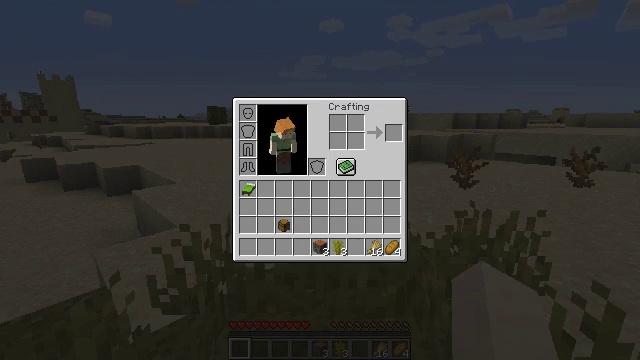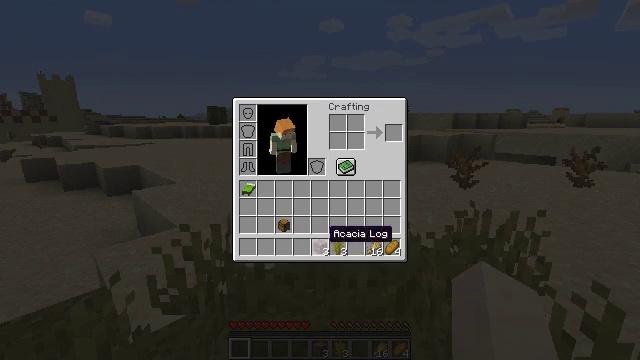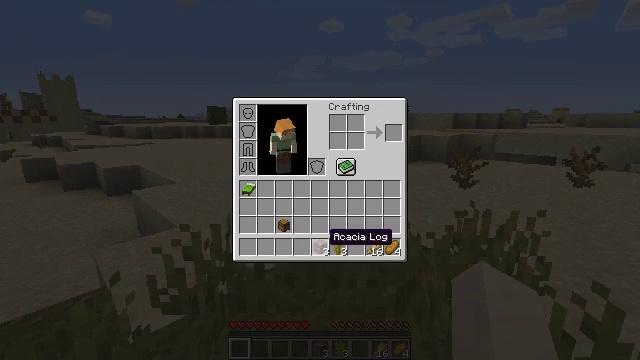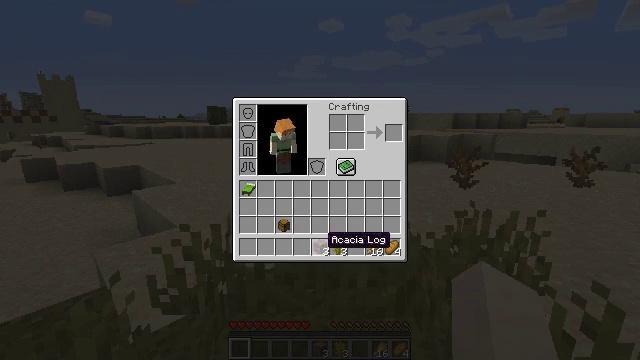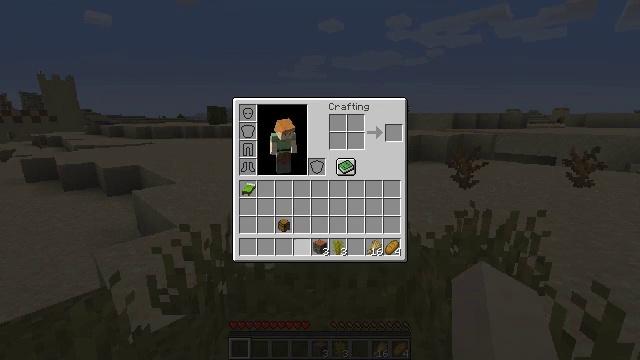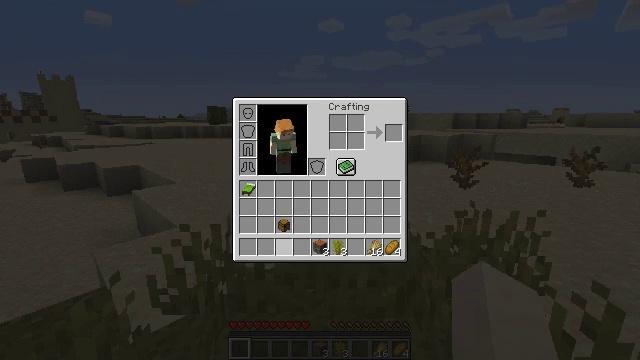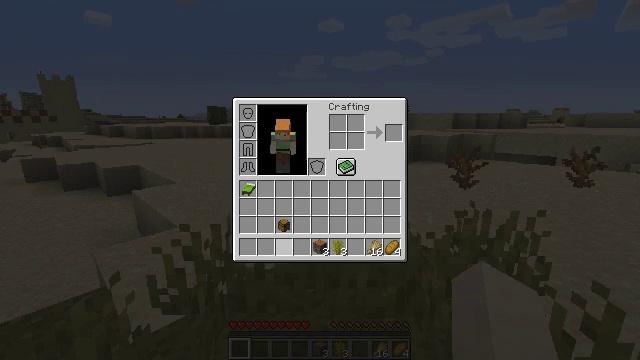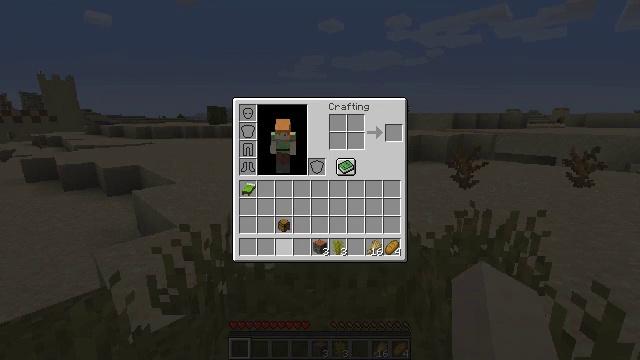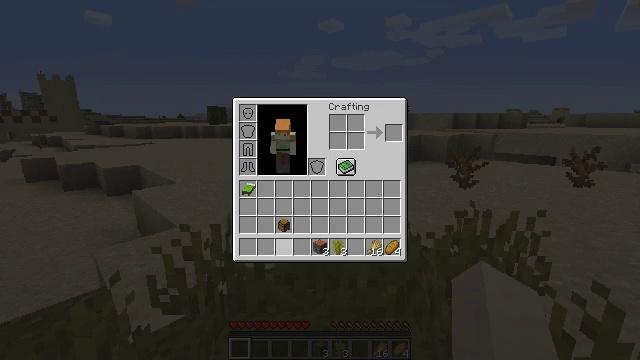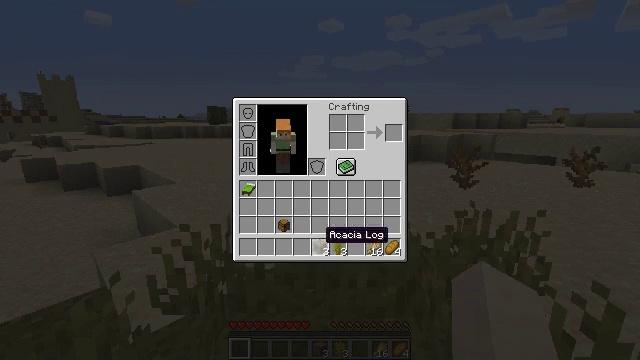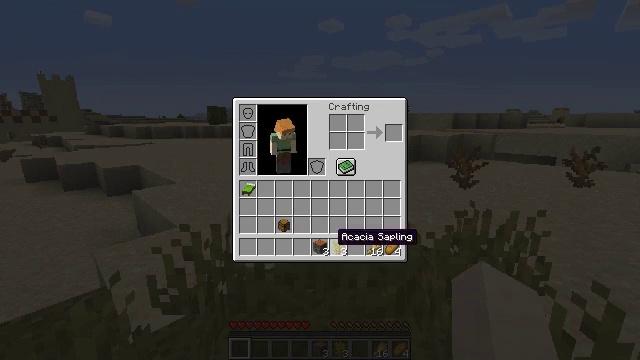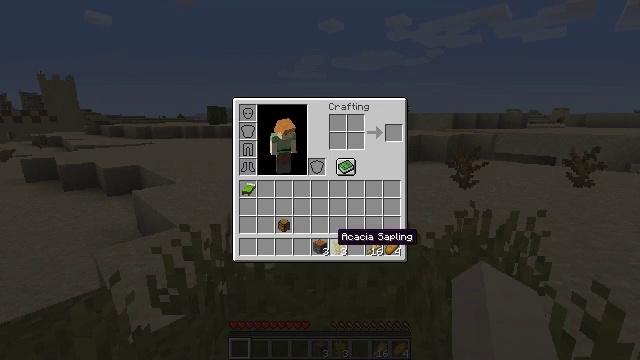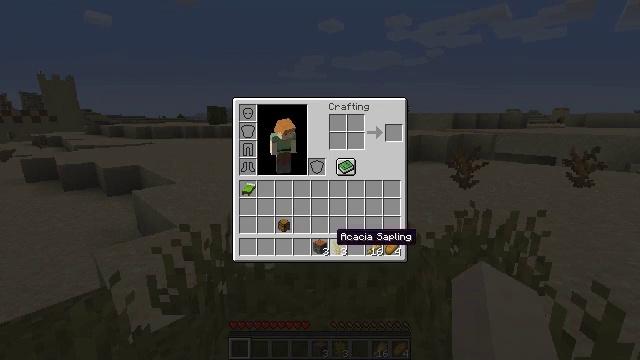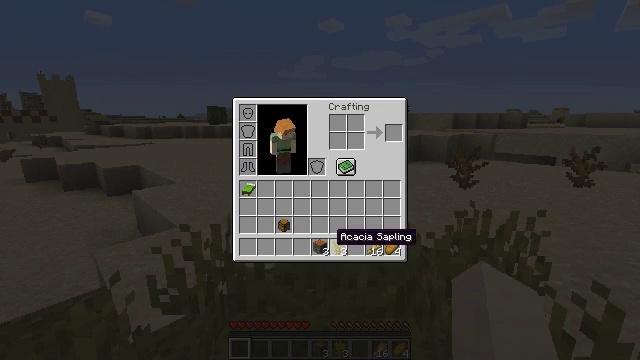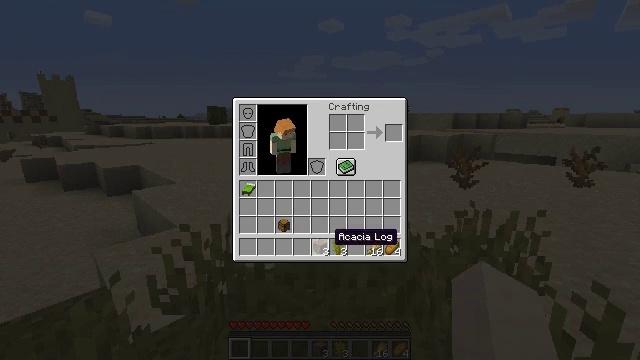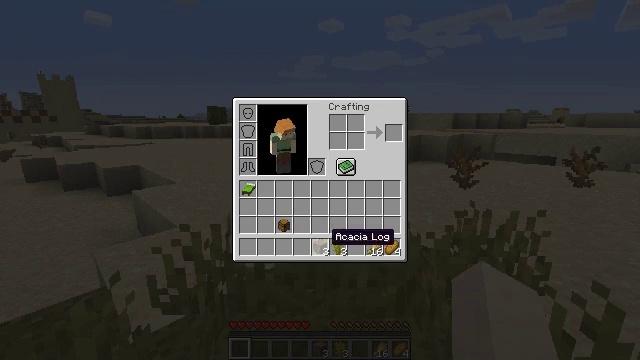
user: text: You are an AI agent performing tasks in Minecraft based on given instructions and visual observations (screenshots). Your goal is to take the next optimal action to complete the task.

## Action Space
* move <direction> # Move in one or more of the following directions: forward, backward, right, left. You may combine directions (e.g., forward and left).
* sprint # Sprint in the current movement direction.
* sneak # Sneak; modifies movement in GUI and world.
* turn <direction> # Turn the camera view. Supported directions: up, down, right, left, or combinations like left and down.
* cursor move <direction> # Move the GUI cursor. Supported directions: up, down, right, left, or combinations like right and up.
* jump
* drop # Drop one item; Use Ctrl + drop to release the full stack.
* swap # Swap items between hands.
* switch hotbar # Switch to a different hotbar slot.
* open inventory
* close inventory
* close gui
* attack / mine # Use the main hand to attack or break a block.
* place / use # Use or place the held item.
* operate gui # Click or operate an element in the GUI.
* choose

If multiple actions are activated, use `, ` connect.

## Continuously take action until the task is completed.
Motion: motion action
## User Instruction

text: Remove an acacia sapling from the inventory.
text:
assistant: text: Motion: no_op
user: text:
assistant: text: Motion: no_op
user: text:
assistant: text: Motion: no_op
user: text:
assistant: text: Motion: cursor move left
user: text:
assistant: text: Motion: cursor move left
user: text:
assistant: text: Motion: no_op
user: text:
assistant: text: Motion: no_op
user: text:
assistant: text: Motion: cursor move right
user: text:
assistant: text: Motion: cursor move right
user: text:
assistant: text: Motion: cursor move right
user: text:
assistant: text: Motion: no_op
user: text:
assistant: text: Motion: no_op
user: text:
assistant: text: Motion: no_op
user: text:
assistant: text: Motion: no_op
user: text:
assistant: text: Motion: no_op
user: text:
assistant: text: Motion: no_op
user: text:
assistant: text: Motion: no_op
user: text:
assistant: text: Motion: no_op
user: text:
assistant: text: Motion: no_op
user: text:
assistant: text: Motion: no_op
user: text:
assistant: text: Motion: operate gui
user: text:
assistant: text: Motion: operate gui
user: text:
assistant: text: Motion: operate gui
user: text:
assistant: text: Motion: no_op
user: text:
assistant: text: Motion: cursor move right
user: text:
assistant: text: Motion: cursor move right and up
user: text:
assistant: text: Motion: cursor move right
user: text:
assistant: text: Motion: no_op
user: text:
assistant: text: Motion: no_op
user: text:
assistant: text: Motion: no_op